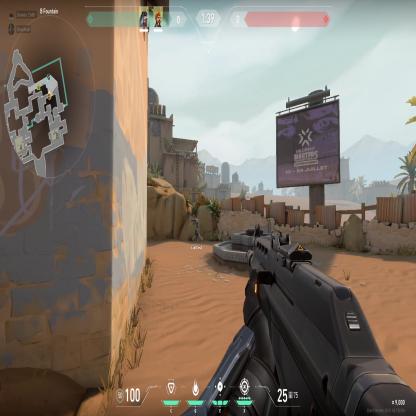
Label: teammate